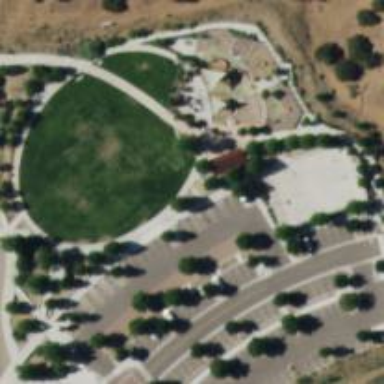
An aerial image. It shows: Lovely park for leisure and relaxation.